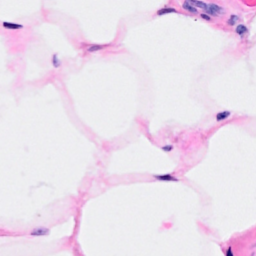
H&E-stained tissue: Breast